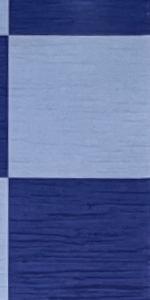
Label: Empty